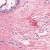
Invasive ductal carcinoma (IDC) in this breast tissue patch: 1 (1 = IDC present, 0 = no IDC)